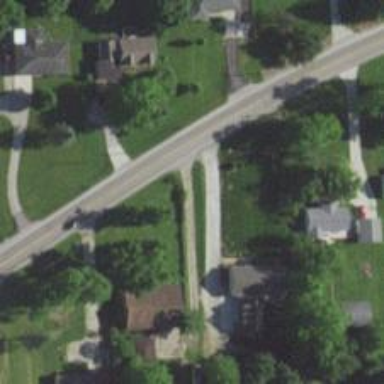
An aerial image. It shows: Secondary road.